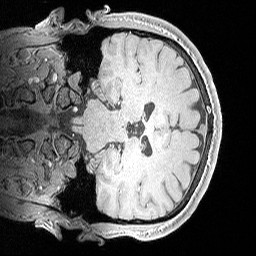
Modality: MP2RAGE
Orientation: coronal
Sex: male
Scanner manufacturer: siemens
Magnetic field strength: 3 T
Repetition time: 5 s
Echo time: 0.00292 s